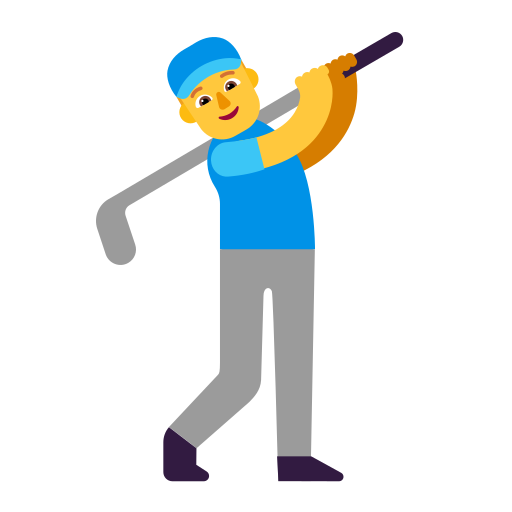
man golfing flat default